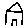
Label: house